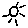
Label: sun